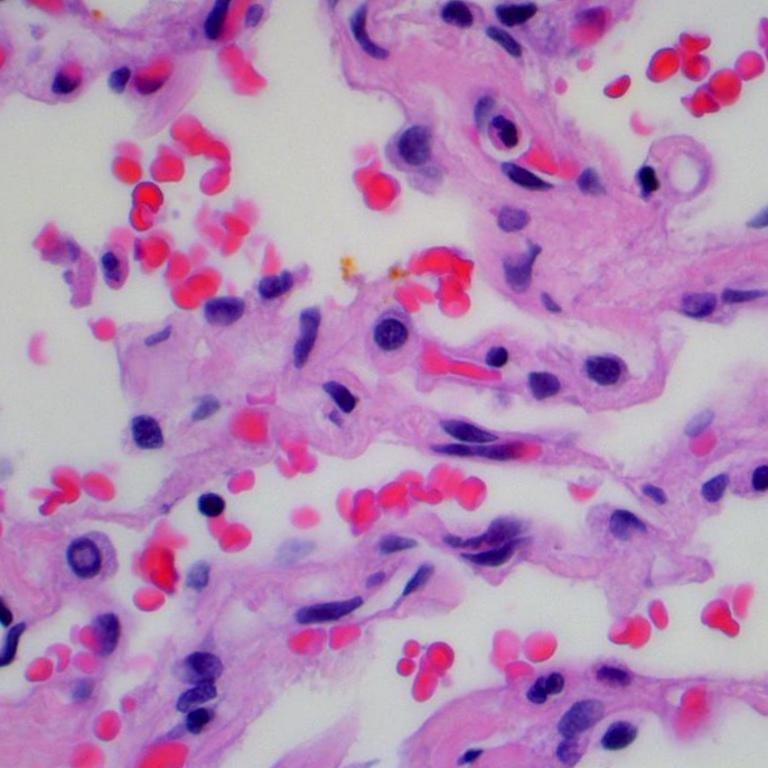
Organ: lung
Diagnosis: benign